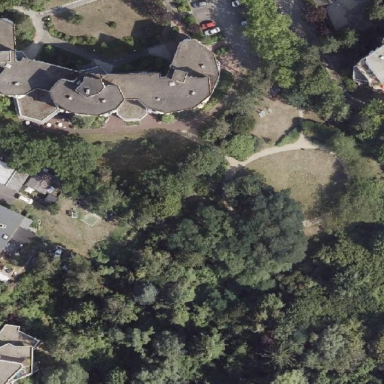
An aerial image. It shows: Residential garden.